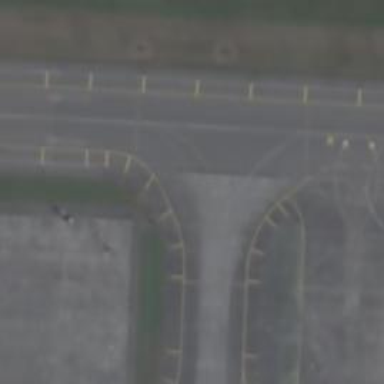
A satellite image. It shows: View of taxiway at the airport.